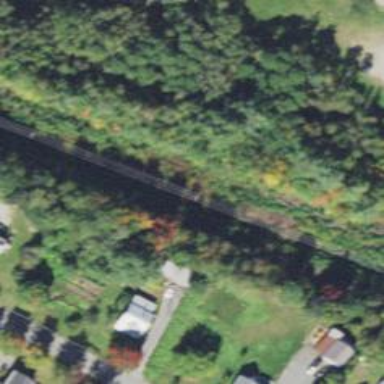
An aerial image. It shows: Abandoned railway path.